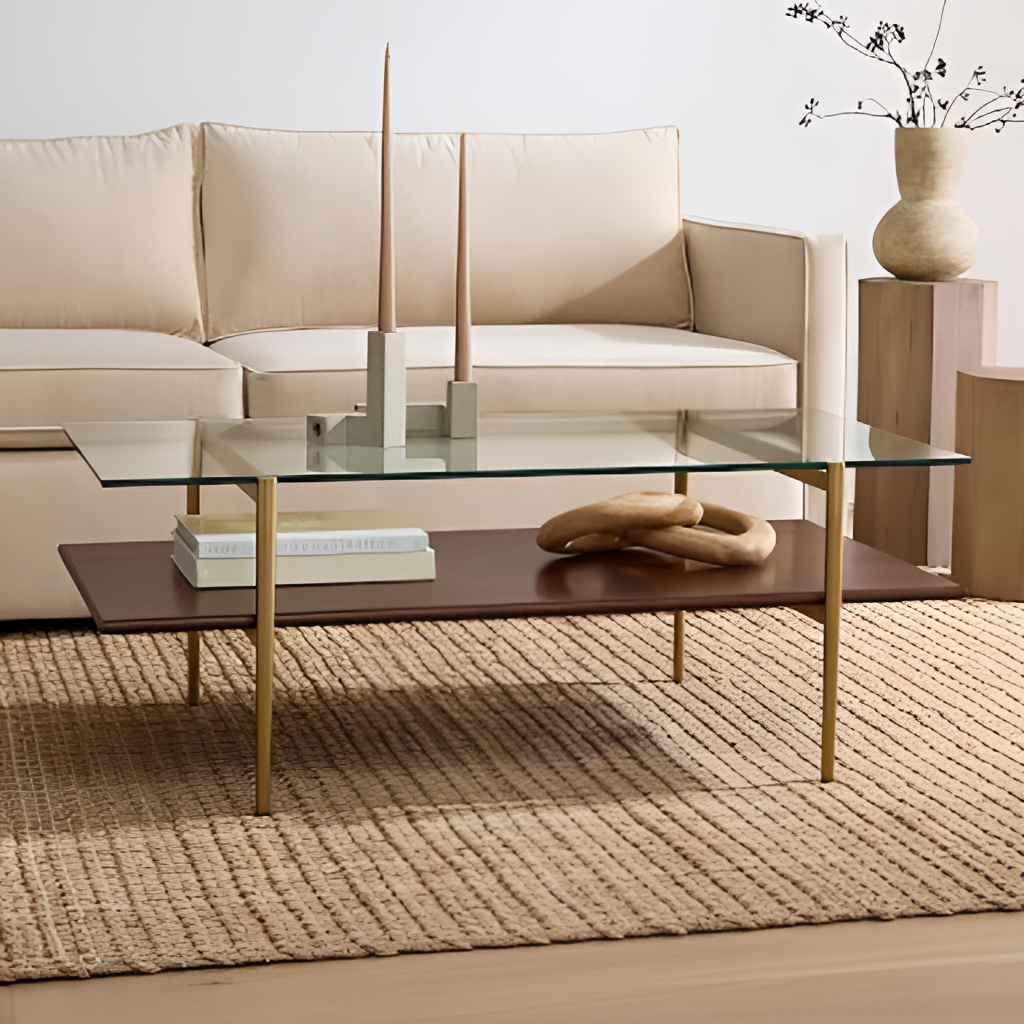
and metal coffee table, living room, contemporary, wood flooring, with plank pattern, cream paint wallpaper, with solid pattern